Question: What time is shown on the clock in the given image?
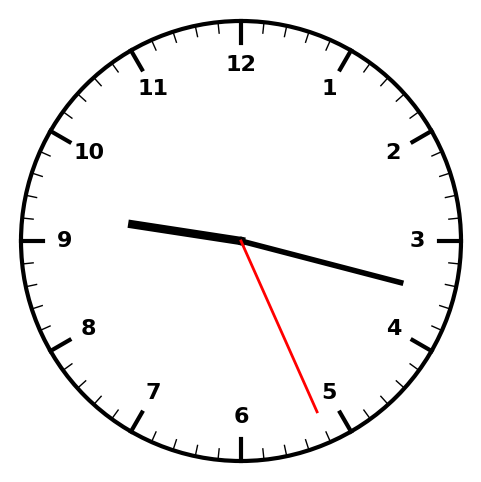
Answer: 09:17:26